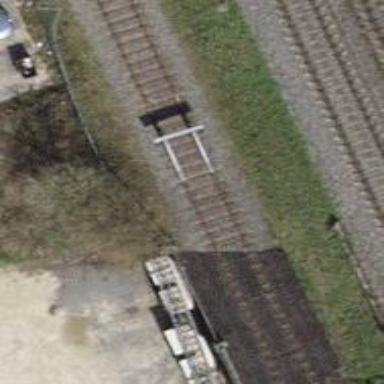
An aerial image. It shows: Railway buffer stop.